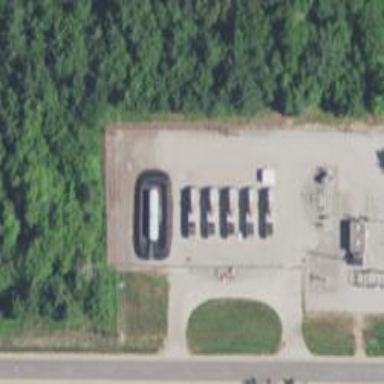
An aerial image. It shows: Generator is pictured.